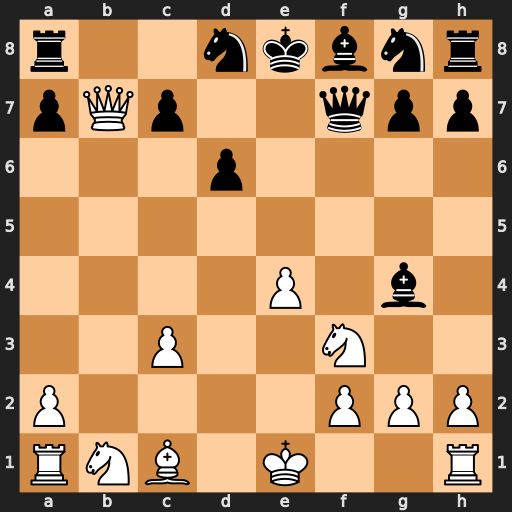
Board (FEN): r2nkbnr/pQp2qpp/3p4/8/4P1b1/2P2N2/P4PPP/RNB1K2R
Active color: w
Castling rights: KQkq
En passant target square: -
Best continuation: Qxa8 Bxf3 gxf3